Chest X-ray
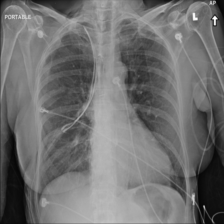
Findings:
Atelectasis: negative
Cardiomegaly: negative
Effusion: negative
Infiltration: negative
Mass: negative
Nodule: negative
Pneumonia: negative
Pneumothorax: negative
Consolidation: negative
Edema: negative
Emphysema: positive
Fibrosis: negative
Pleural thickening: positive
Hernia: negative